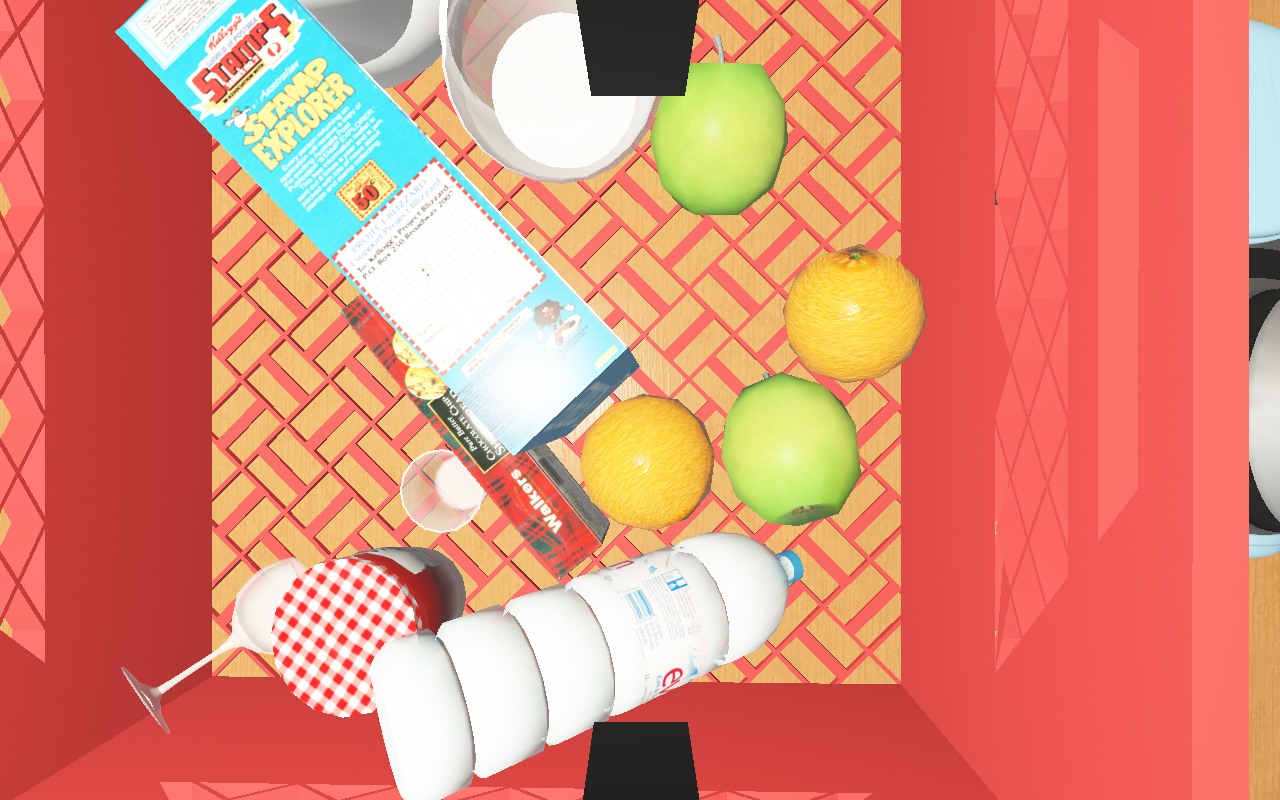
Objects in the scene:
water bottle
apple
apple
orange
orange
spoon
plate
glass
wineglass
honey jar
jam jar
cereal box
biscuit box